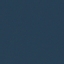
Label: SeaLake